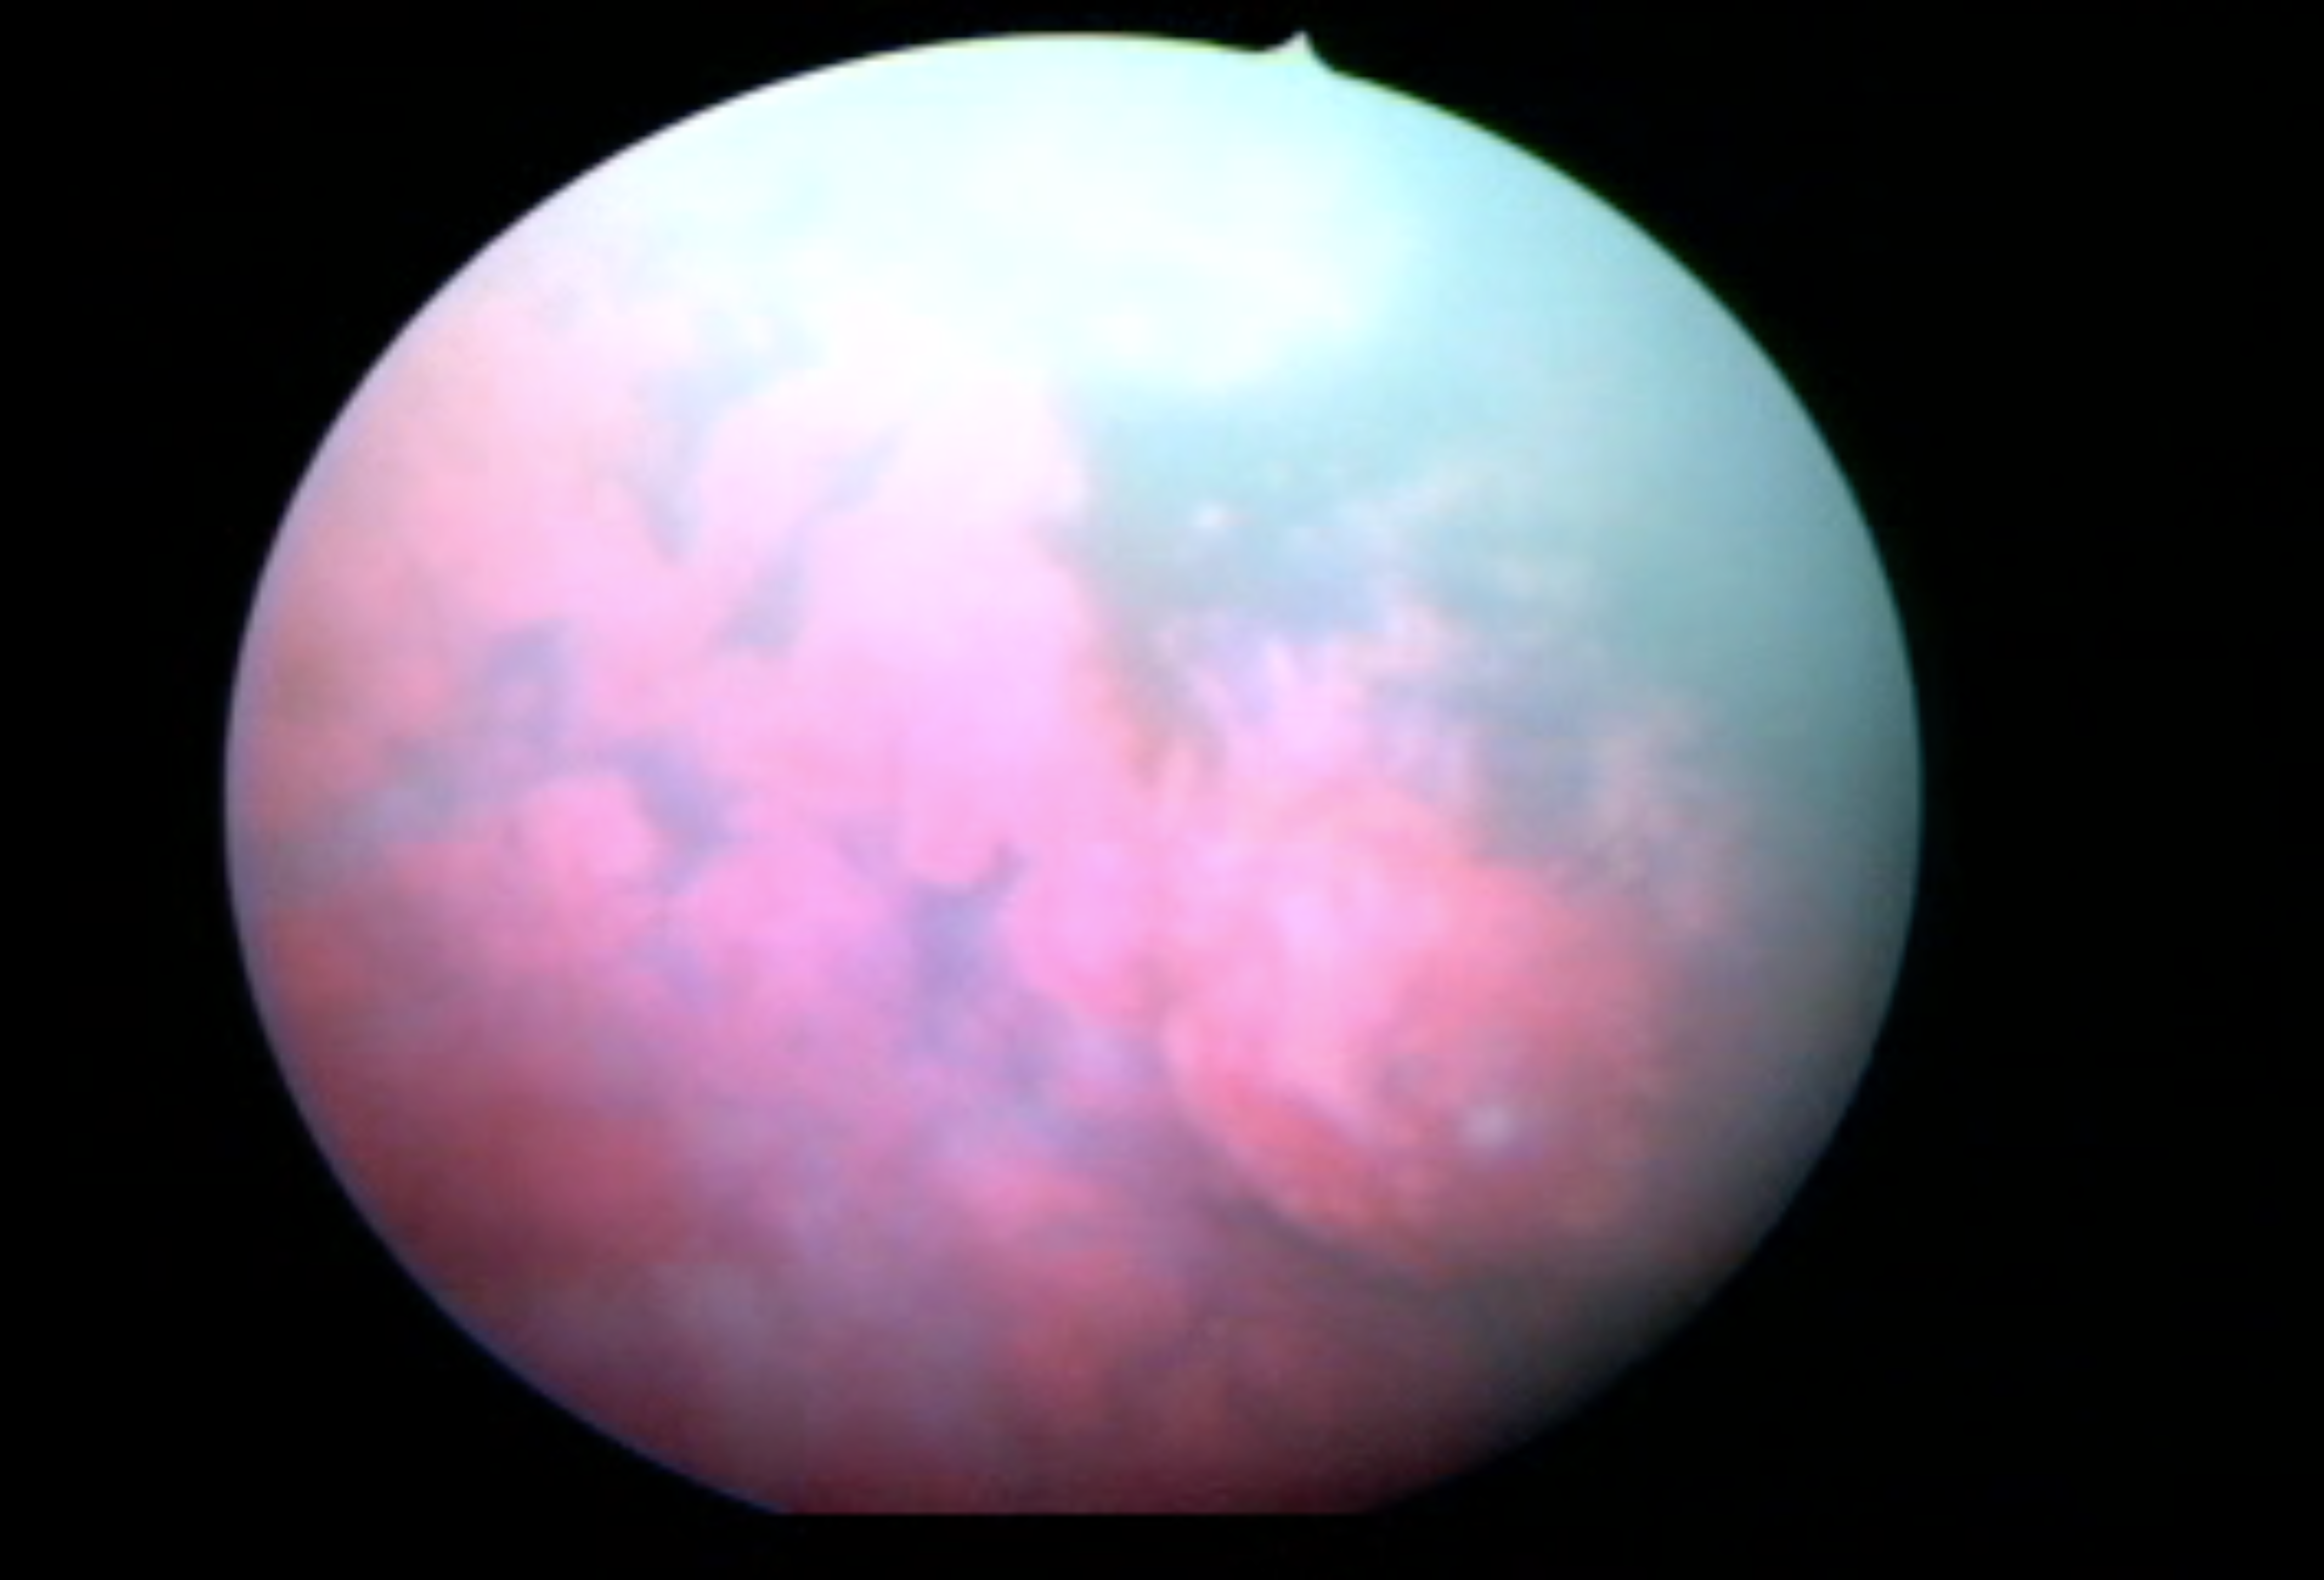
Modality: BLC
Class: Malignant
Subclass: HighGradePapillary
Lesion: Multifocal
Multifocal: 2 to 7
Stage: T1
Morphology: Papillary
Bladder cancer association: Yes